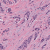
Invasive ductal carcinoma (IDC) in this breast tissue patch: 1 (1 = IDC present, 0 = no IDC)